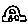
Label: car